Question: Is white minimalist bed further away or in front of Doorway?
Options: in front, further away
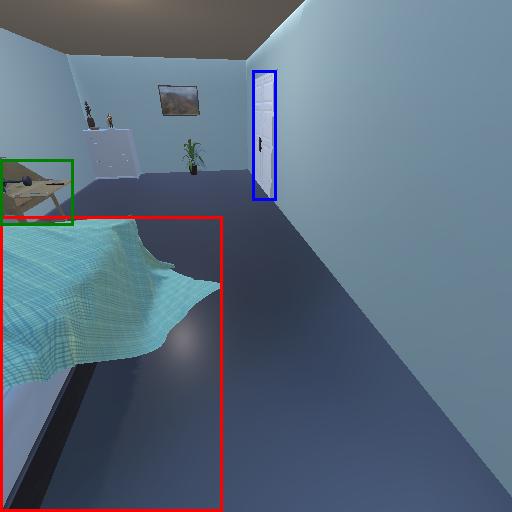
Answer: in front